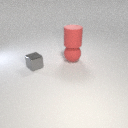
large red rubber sphere below large red rubber cylinder